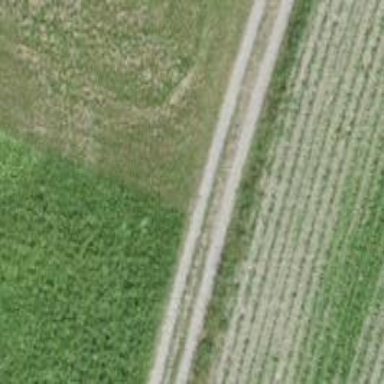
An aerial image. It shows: Compacted track road with grade3 tracktype.